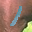
Label: 1